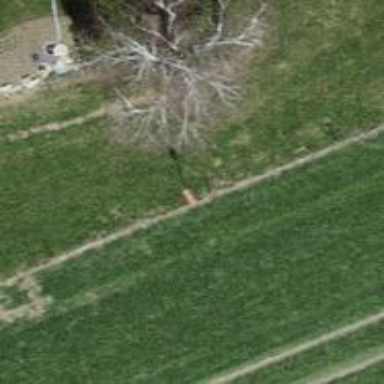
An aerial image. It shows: Aerial marker on pole.